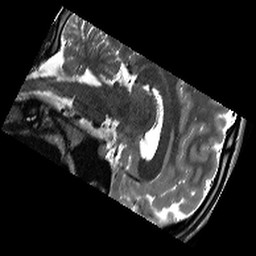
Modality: T2w
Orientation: sagittal